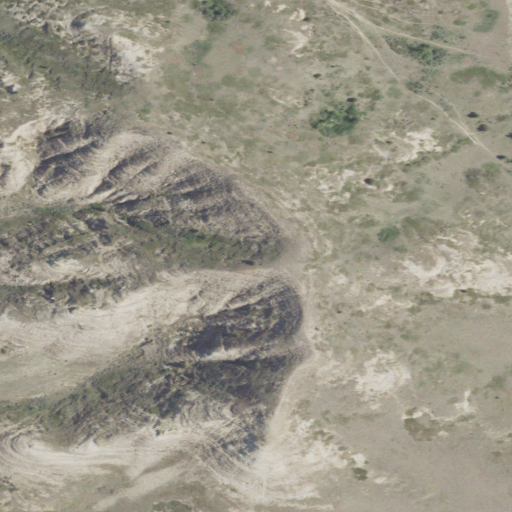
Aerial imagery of mountain in Montana named Antelope Butte containing grassland, shrub, and deciduous forest